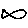
Label: fish